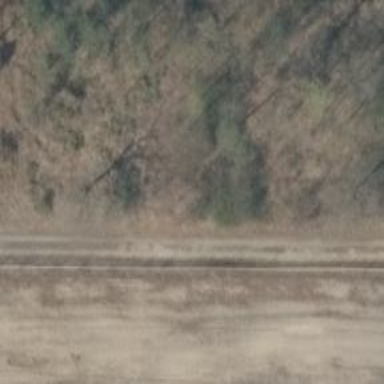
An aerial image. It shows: Dirt track road with grade 3 tracktype.